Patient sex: M
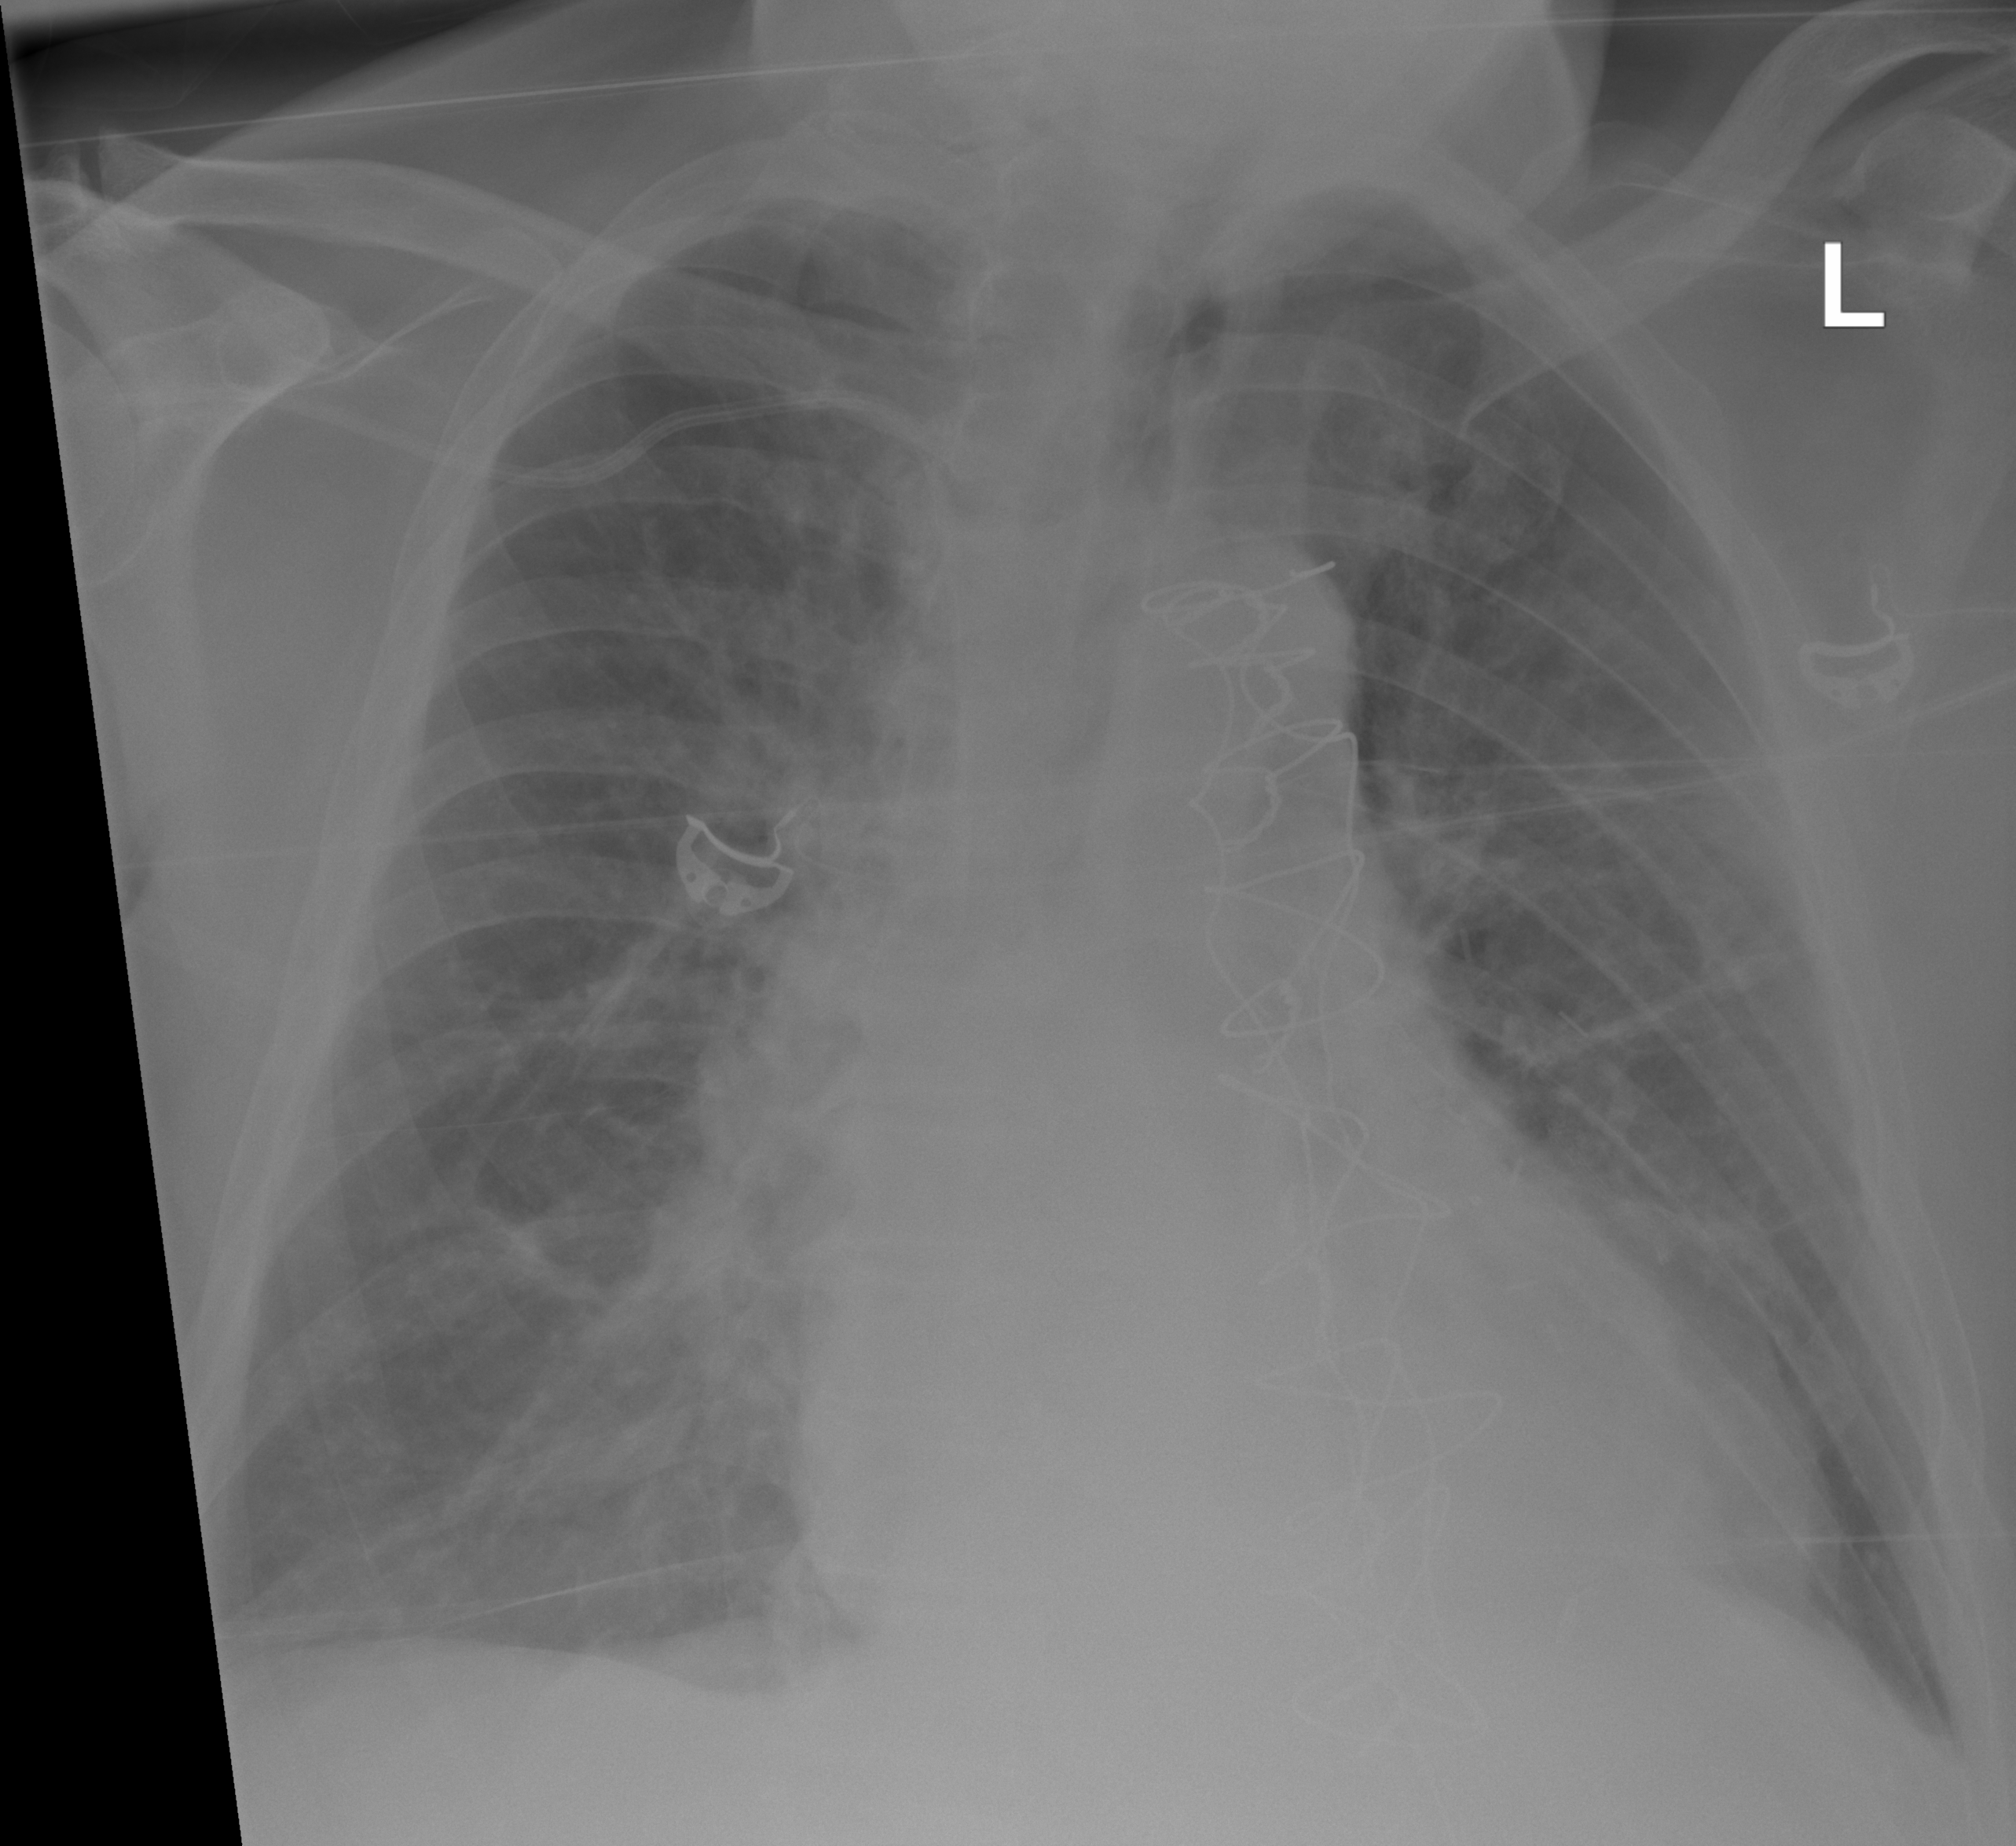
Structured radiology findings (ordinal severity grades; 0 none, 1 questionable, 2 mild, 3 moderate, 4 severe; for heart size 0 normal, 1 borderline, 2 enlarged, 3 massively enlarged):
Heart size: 1
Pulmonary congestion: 2
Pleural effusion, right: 1
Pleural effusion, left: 2
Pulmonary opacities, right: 2
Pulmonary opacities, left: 1
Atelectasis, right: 2
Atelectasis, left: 2